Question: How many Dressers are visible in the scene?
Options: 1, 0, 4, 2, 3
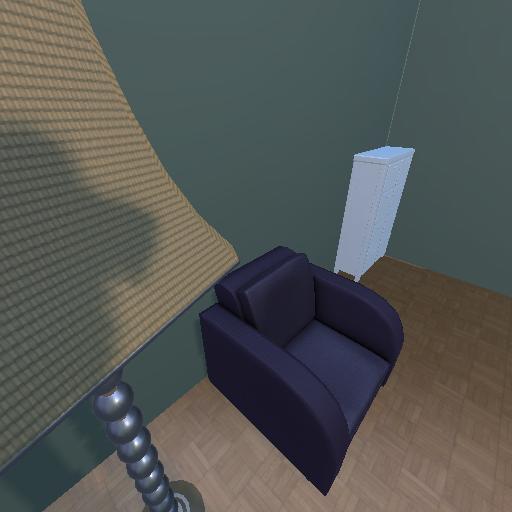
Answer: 1